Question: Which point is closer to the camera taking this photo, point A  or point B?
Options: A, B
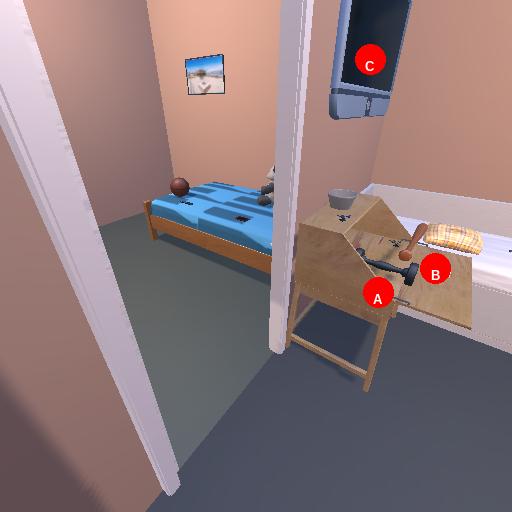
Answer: A